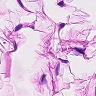
Metastatic tissue present: no